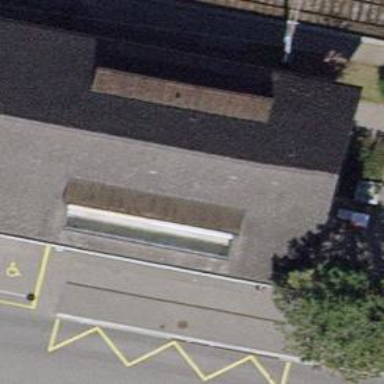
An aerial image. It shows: Kiosk.